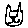
Label: cat